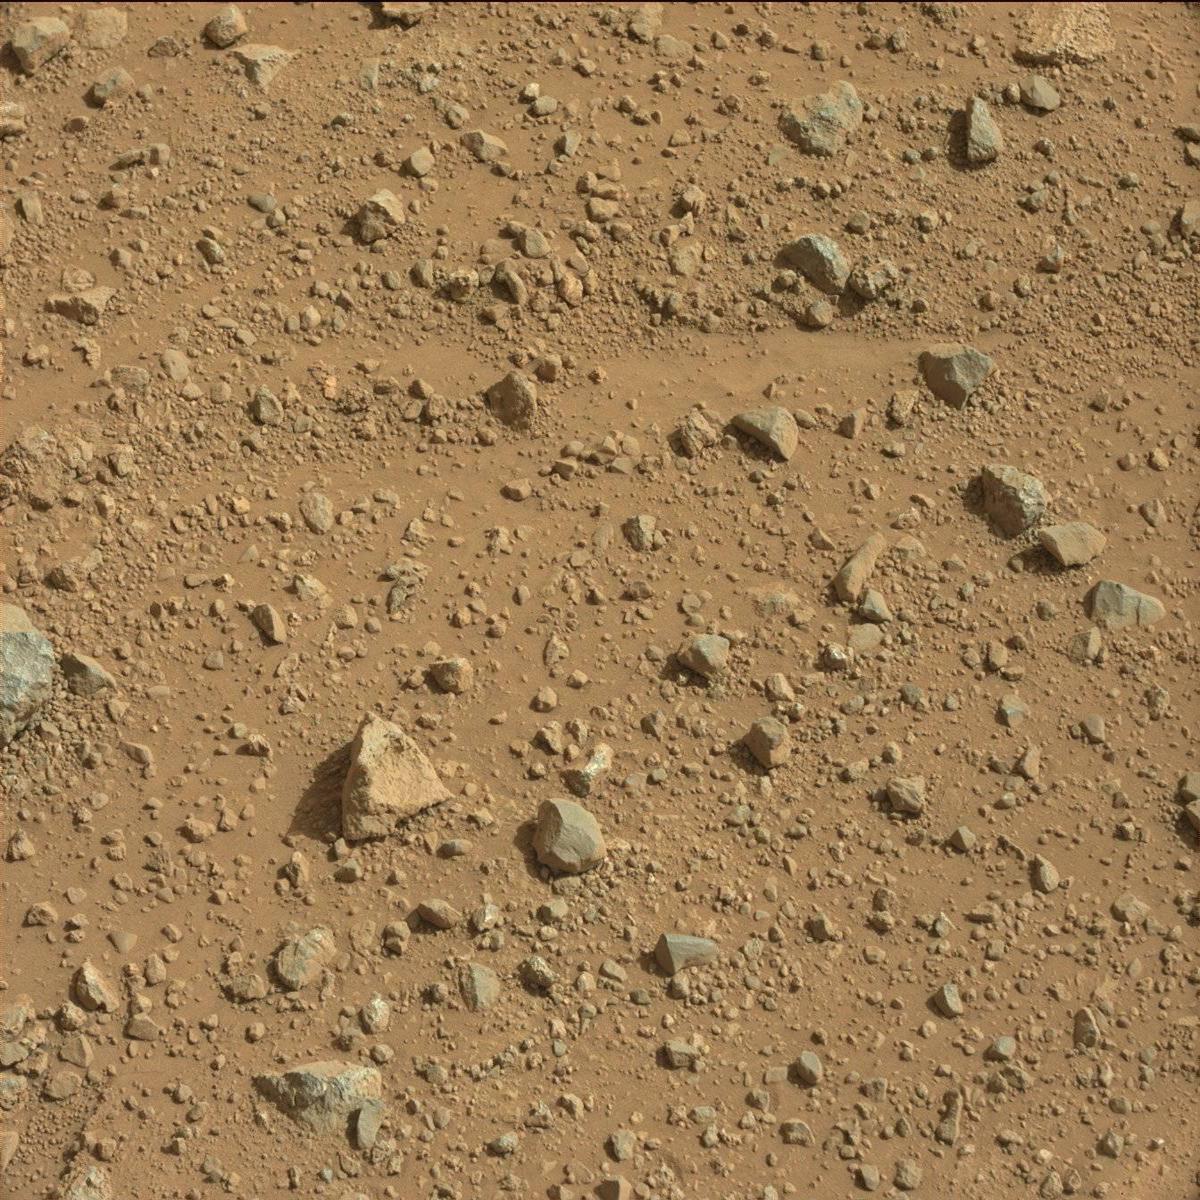
Terrain classes present: Bedrock, Rock, Sand / Soil